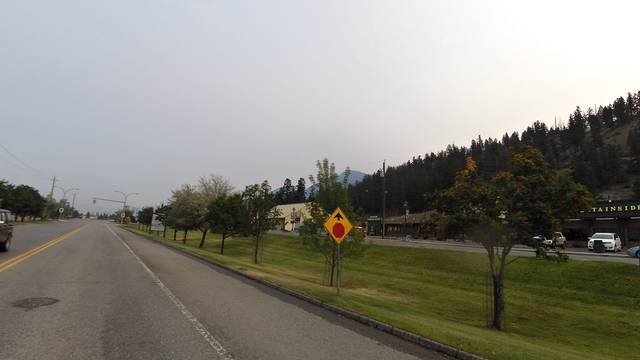
Region: Canada
Coordinates: 50.62, -116.07